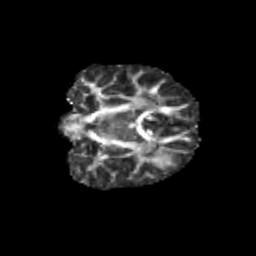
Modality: FA
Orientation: coronal
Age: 9
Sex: female
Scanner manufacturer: siemens
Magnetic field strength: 3 T
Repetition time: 3.8 s
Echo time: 0.07 s